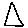
Label: triangle